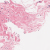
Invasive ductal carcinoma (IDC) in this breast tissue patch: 0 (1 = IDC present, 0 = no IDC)